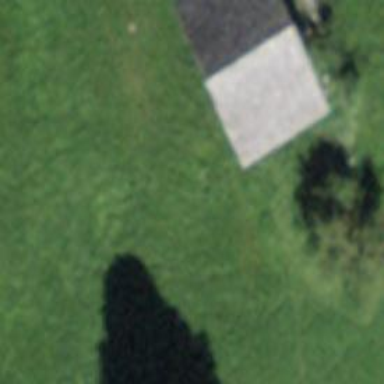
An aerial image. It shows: Rural barn.